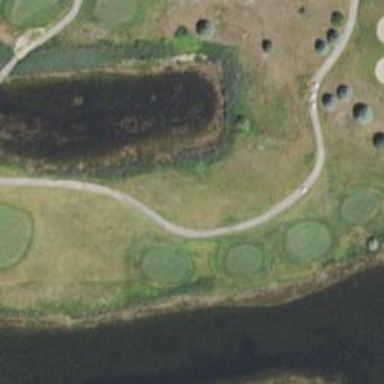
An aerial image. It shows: Path for both roads and golfers.